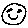
Label: smiley face